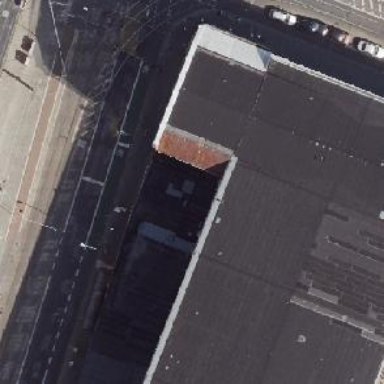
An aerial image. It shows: Commercial building with flat roof.